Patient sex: M
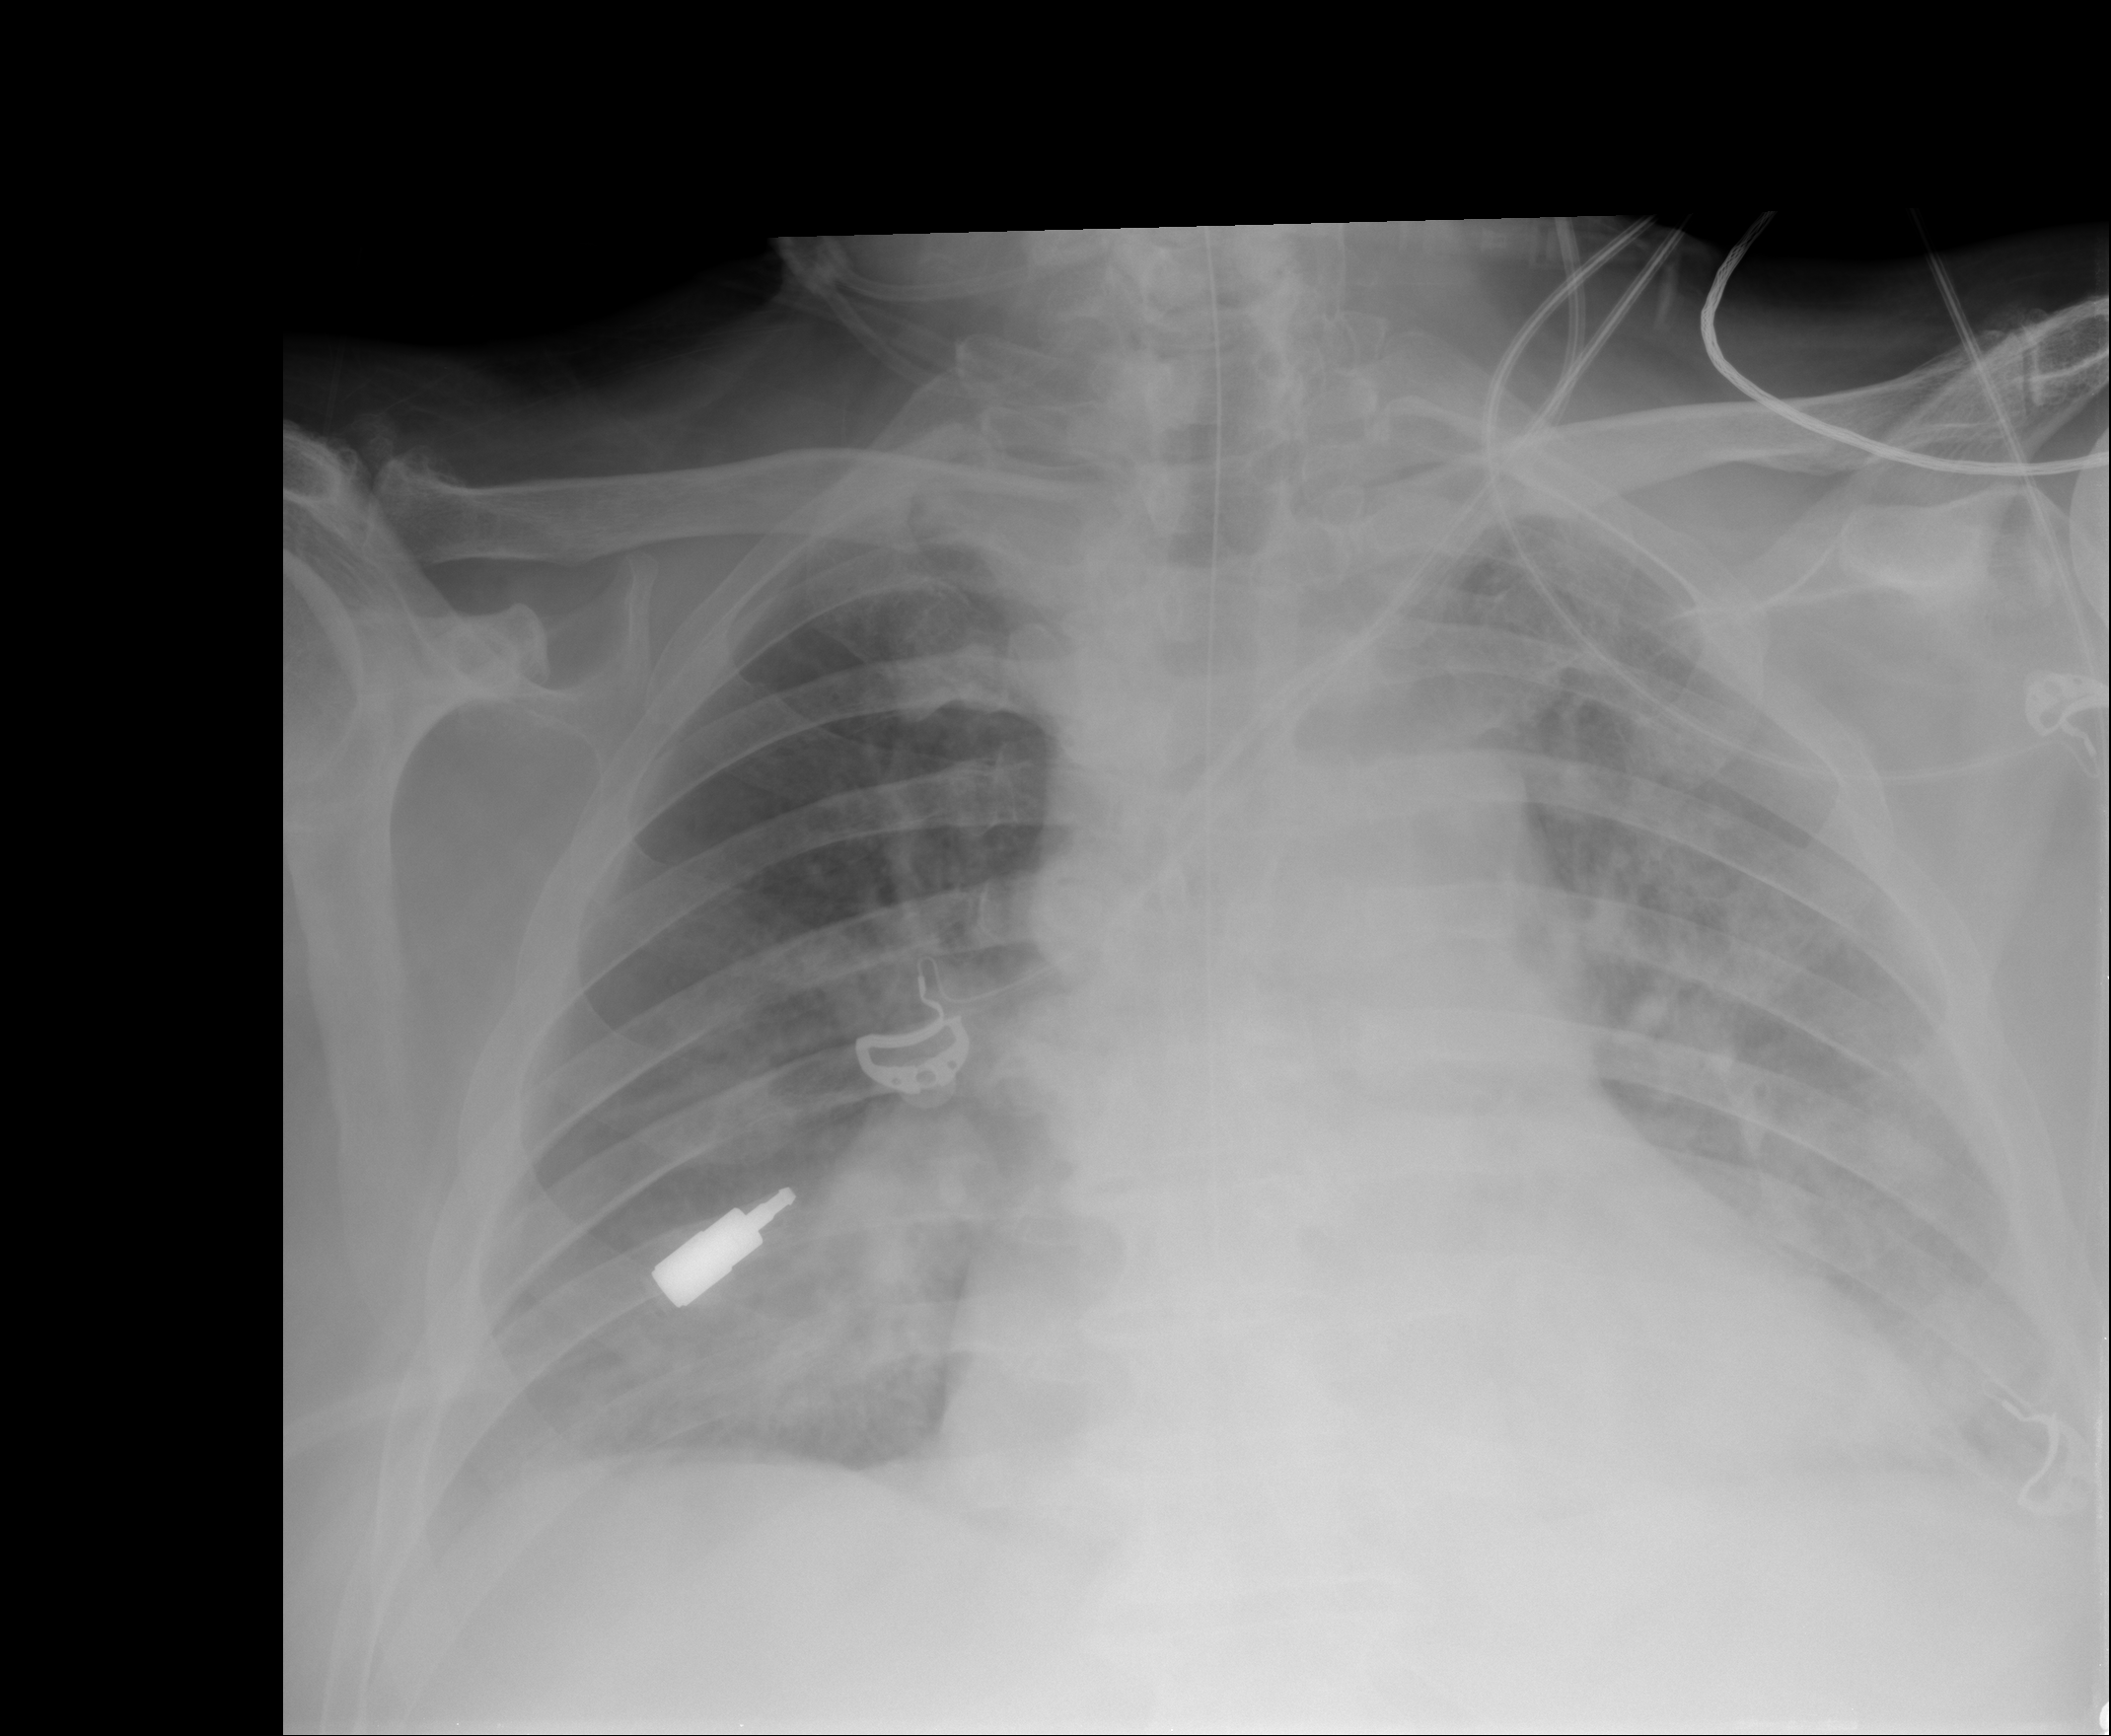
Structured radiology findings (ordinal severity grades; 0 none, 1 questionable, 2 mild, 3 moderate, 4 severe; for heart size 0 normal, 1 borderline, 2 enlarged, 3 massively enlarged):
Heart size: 2
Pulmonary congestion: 1
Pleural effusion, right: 0
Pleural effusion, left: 1
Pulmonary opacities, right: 2
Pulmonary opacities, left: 1
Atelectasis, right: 0
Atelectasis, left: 0